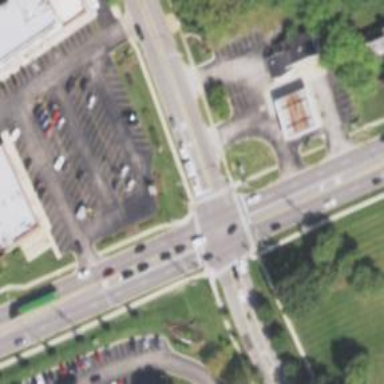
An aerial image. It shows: Crossing road.